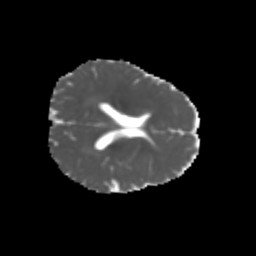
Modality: MD
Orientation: axial
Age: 6
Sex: male
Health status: healthy